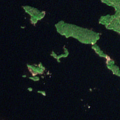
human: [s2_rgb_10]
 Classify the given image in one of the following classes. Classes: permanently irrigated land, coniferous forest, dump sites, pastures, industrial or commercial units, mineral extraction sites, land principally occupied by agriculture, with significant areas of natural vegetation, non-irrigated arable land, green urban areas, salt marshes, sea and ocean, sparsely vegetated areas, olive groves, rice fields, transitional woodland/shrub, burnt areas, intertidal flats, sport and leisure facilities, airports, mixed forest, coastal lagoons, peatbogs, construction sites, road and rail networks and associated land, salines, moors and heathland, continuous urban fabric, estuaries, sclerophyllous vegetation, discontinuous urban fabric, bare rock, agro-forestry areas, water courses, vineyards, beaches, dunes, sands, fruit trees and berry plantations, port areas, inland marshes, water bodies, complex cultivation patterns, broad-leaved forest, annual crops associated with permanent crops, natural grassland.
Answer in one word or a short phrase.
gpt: coniferous forest, water bodies